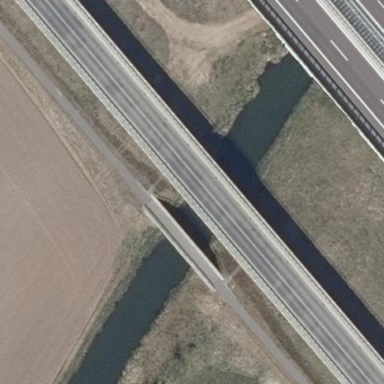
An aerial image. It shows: Man-made bridge.